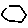
Label: hexagon